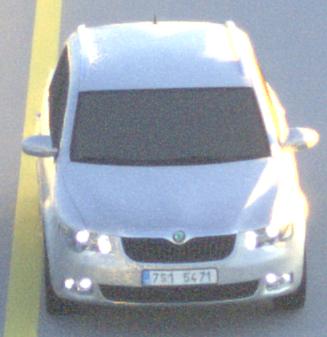
Make: Skoda
Model: Superb Combi 1.4 TSI
Detailed model: Superb (II) Combi
Model produced from: 2010/01
Model produced until: 2011/10
Doors: 5
Color: white
Road condition: dry road
Daytime: sunrise or sunset
Contrast: high contrast